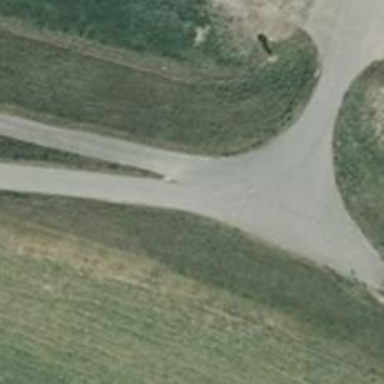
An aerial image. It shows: Unclassified road with smooth asphalt surface. The road has high-quality grade 1 tracktype.